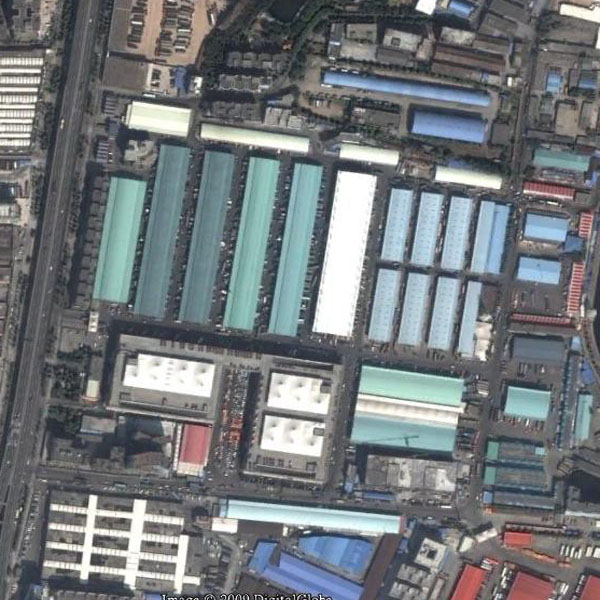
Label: Industrial